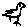
Label: bird